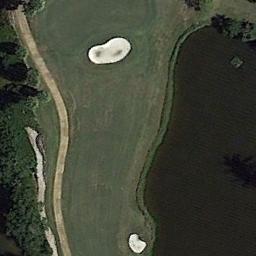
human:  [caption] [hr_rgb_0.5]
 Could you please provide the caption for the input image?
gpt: Lots of trees are beside the golf course .

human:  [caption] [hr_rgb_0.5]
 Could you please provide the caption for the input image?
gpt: At the intersection of the three paths, There are two bunkers .

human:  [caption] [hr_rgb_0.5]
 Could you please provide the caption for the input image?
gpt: The golf course has some fairways, A road and two sandpits and a rough is also in the golf course .

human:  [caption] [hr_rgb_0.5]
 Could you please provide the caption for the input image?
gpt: There are a few bunkers and a large lake and a path on the large green lawn of the golf course and many trees .

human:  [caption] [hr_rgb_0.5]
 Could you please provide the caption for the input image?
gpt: There are two bunkers beside the lake on the golf course .